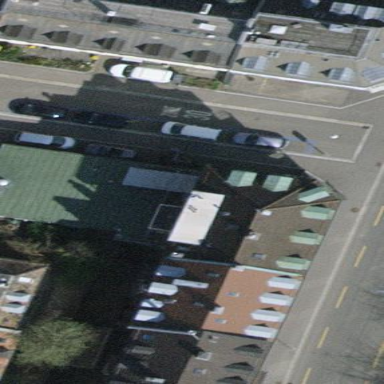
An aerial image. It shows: Flat-roofed retail building.